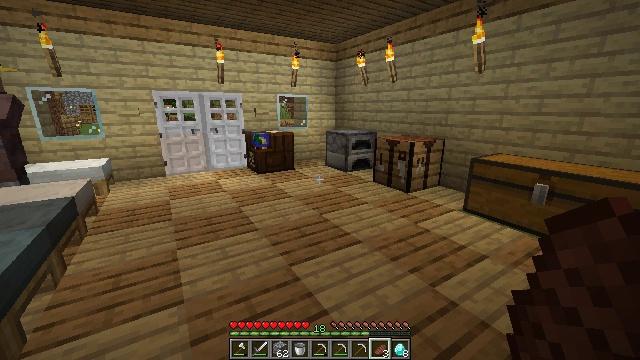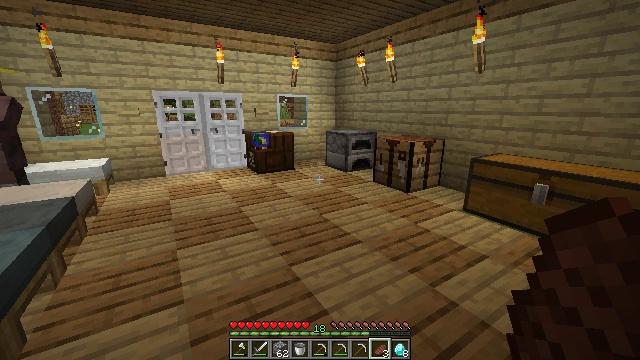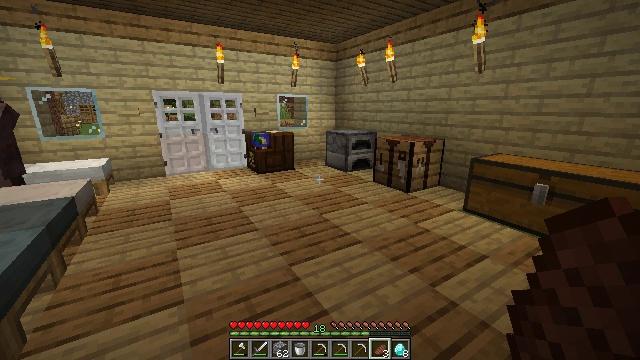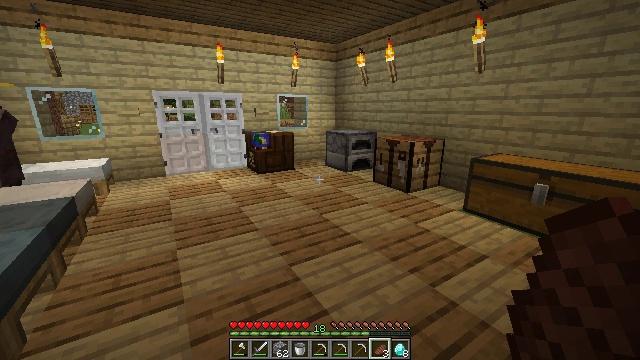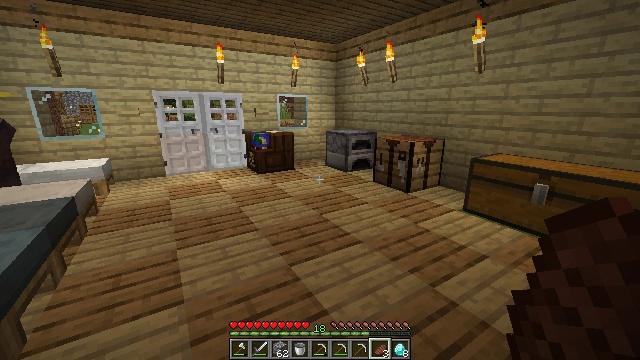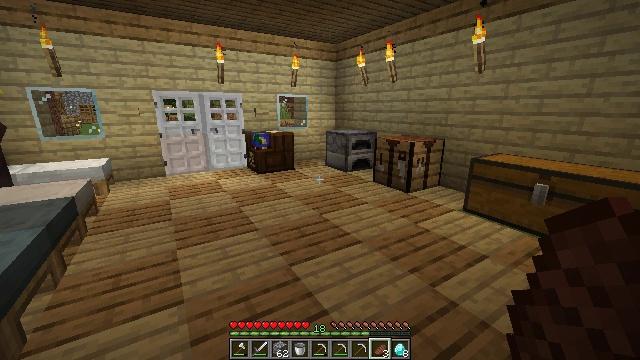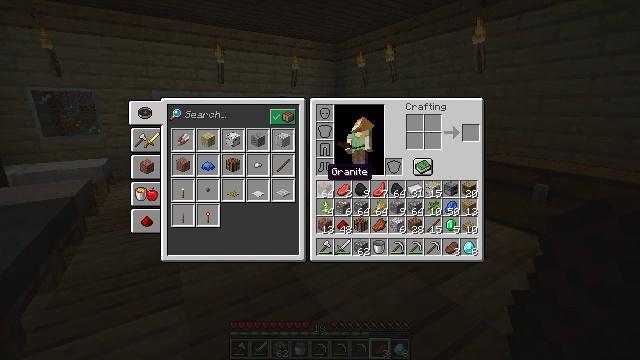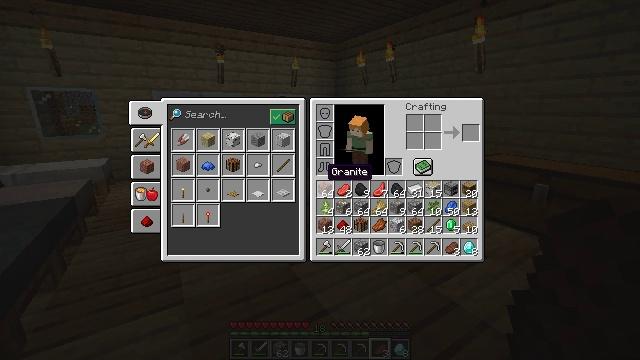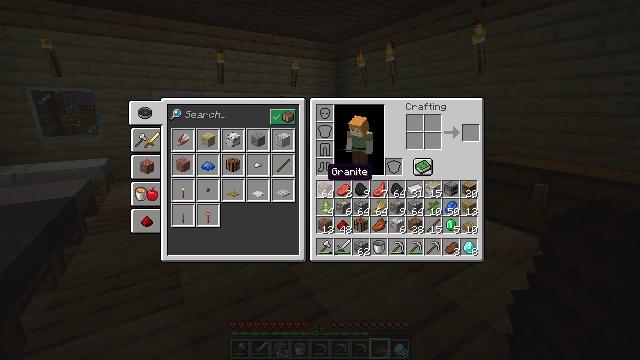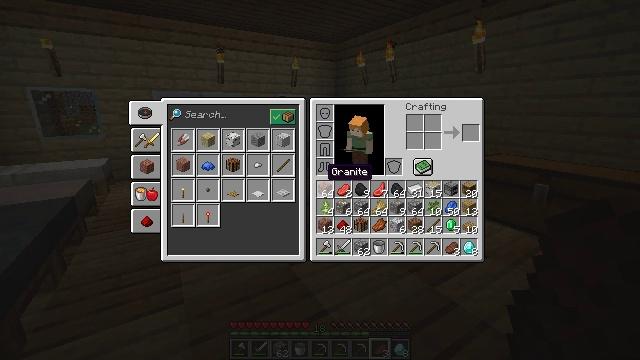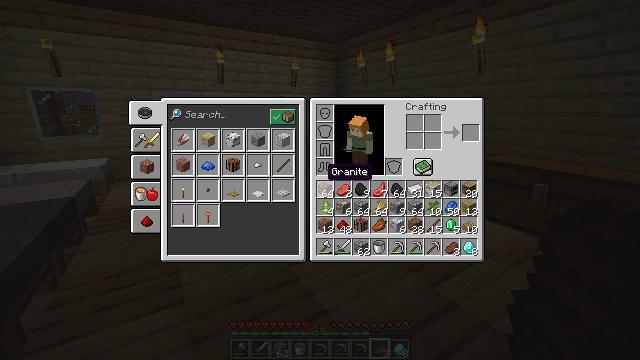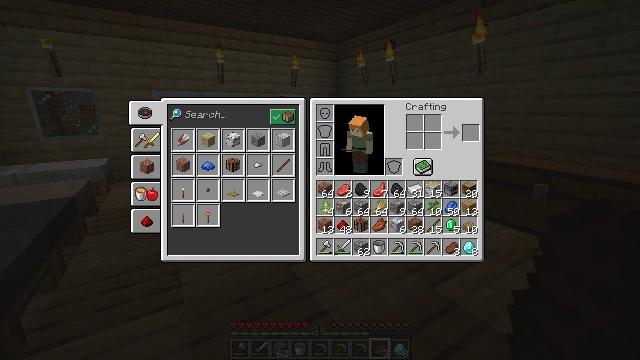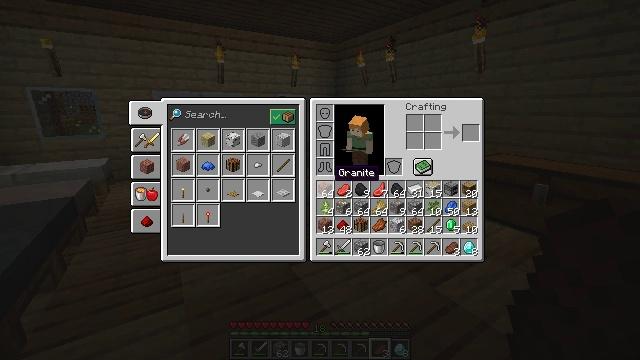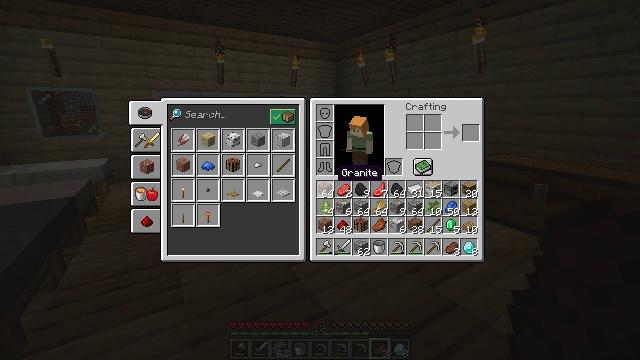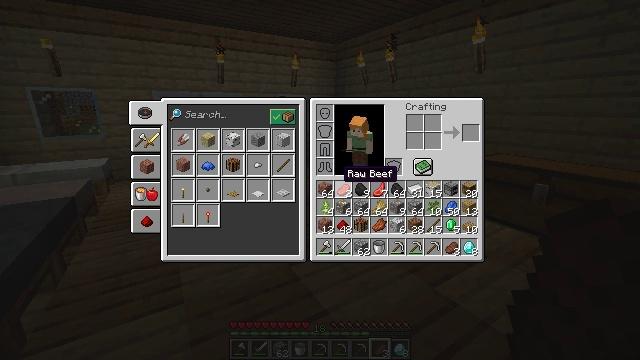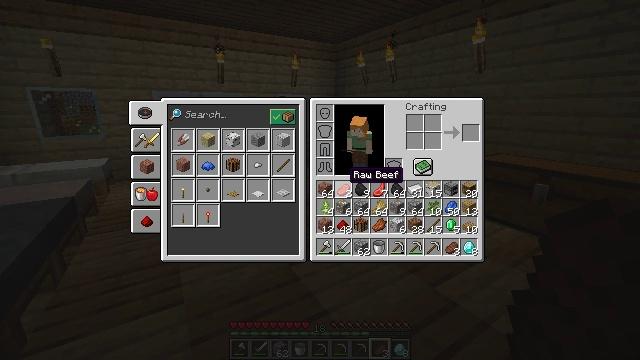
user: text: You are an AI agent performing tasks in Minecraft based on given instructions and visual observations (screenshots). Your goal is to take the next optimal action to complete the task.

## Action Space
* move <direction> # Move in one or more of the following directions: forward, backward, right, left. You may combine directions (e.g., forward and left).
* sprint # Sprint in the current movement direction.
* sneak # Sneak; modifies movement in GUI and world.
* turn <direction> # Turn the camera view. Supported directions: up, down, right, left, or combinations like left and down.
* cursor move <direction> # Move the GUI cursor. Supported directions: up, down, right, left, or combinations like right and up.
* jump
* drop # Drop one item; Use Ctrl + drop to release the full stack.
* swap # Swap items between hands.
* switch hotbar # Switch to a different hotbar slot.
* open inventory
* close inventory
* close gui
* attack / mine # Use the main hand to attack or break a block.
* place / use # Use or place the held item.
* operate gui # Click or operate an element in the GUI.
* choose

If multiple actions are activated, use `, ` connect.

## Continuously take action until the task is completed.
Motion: motion action
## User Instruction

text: Remove a cooked beef from the inventory.
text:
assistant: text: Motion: no_op
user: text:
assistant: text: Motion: no_op
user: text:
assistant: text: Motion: no_op
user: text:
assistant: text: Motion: no_op
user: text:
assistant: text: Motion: no_op
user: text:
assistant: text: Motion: open inventory
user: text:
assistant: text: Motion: open inventory
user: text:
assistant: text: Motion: open inventory
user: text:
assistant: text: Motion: open inventory
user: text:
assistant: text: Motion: no_op
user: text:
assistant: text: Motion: no_op
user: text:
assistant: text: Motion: no_op
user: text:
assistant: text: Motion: no_op
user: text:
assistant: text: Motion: no_op
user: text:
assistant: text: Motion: no_op
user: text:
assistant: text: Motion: no_op
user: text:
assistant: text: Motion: no_op
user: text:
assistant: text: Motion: no_op
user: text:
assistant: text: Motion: no_op
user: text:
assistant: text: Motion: cursor move right
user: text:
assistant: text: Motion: no_op
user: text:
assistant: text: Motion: no_op
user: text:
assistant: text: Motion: no_op
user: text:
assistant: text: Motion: no_op
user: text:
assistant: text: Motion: no_op
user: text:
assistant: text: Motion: no_op
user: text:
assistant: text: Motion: no_op
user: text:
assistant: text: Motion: no_op
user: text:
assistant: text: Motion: no_op
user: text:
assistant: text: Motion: no_op